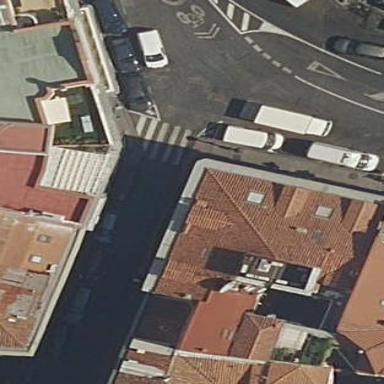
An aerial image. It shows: Hipped roof on apartment building.